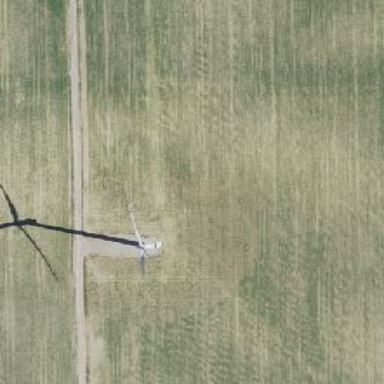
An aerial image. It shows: Wind turbine generator made by Vestas. The generator utilizes wind as its power source and belongs to the horizontal axis type.